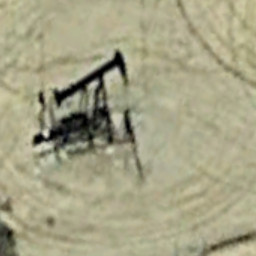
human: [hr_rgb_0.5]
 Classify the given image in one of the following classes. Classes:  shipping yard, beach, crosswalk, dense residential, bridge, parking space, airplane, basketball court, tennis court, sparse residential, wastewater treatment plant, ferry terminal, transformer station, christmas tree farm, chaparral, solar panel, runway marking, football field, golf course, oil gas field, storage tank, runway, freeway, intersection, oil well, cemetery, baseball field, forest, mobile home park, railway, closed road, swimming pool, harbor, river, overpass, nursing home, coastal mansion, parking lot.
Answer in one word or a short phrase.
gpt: oil well